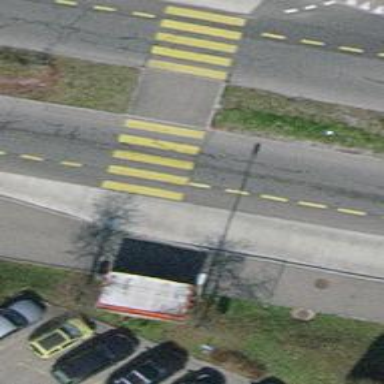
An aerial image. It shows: Uncontrolled zebra crossing on the road.